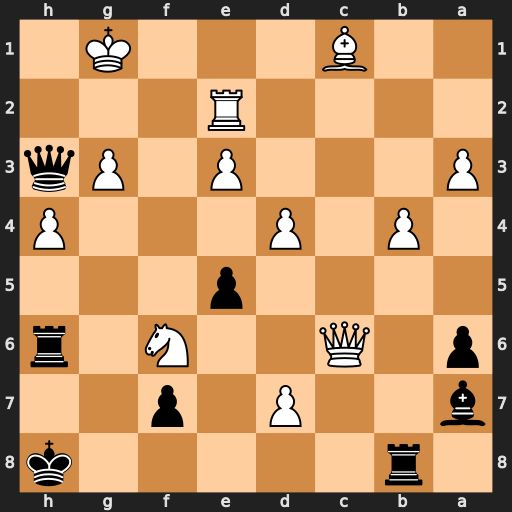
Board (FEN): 1r5k/b2P1p2/p1Q2N1r/4p3/1P1P3P/P3P1Pq/4R3/2B3K1
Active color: b
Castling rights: -
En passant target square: -
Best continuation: Qxg3+ Qg2 Qxg2+ Rxg2 Rxf6